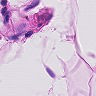
Metastatic tissue present: no